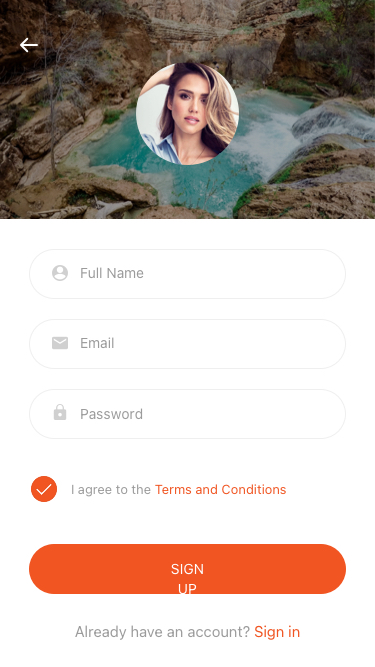
Text in this UI design:
Already have an account? Sign in
Sign Up
Email
Full Name
I agree to the Terms and Conditions
Password